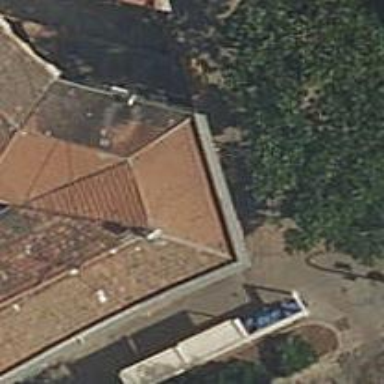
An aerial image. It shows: Restaurant.